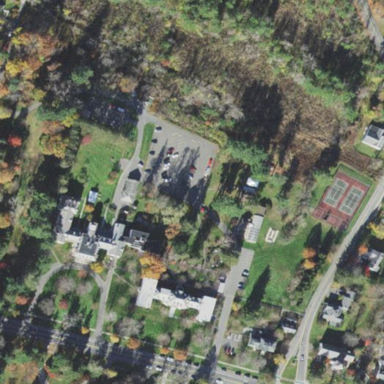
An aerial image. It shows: Hospital.